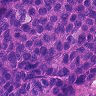
Metastatic tissue present: yes